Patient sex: M
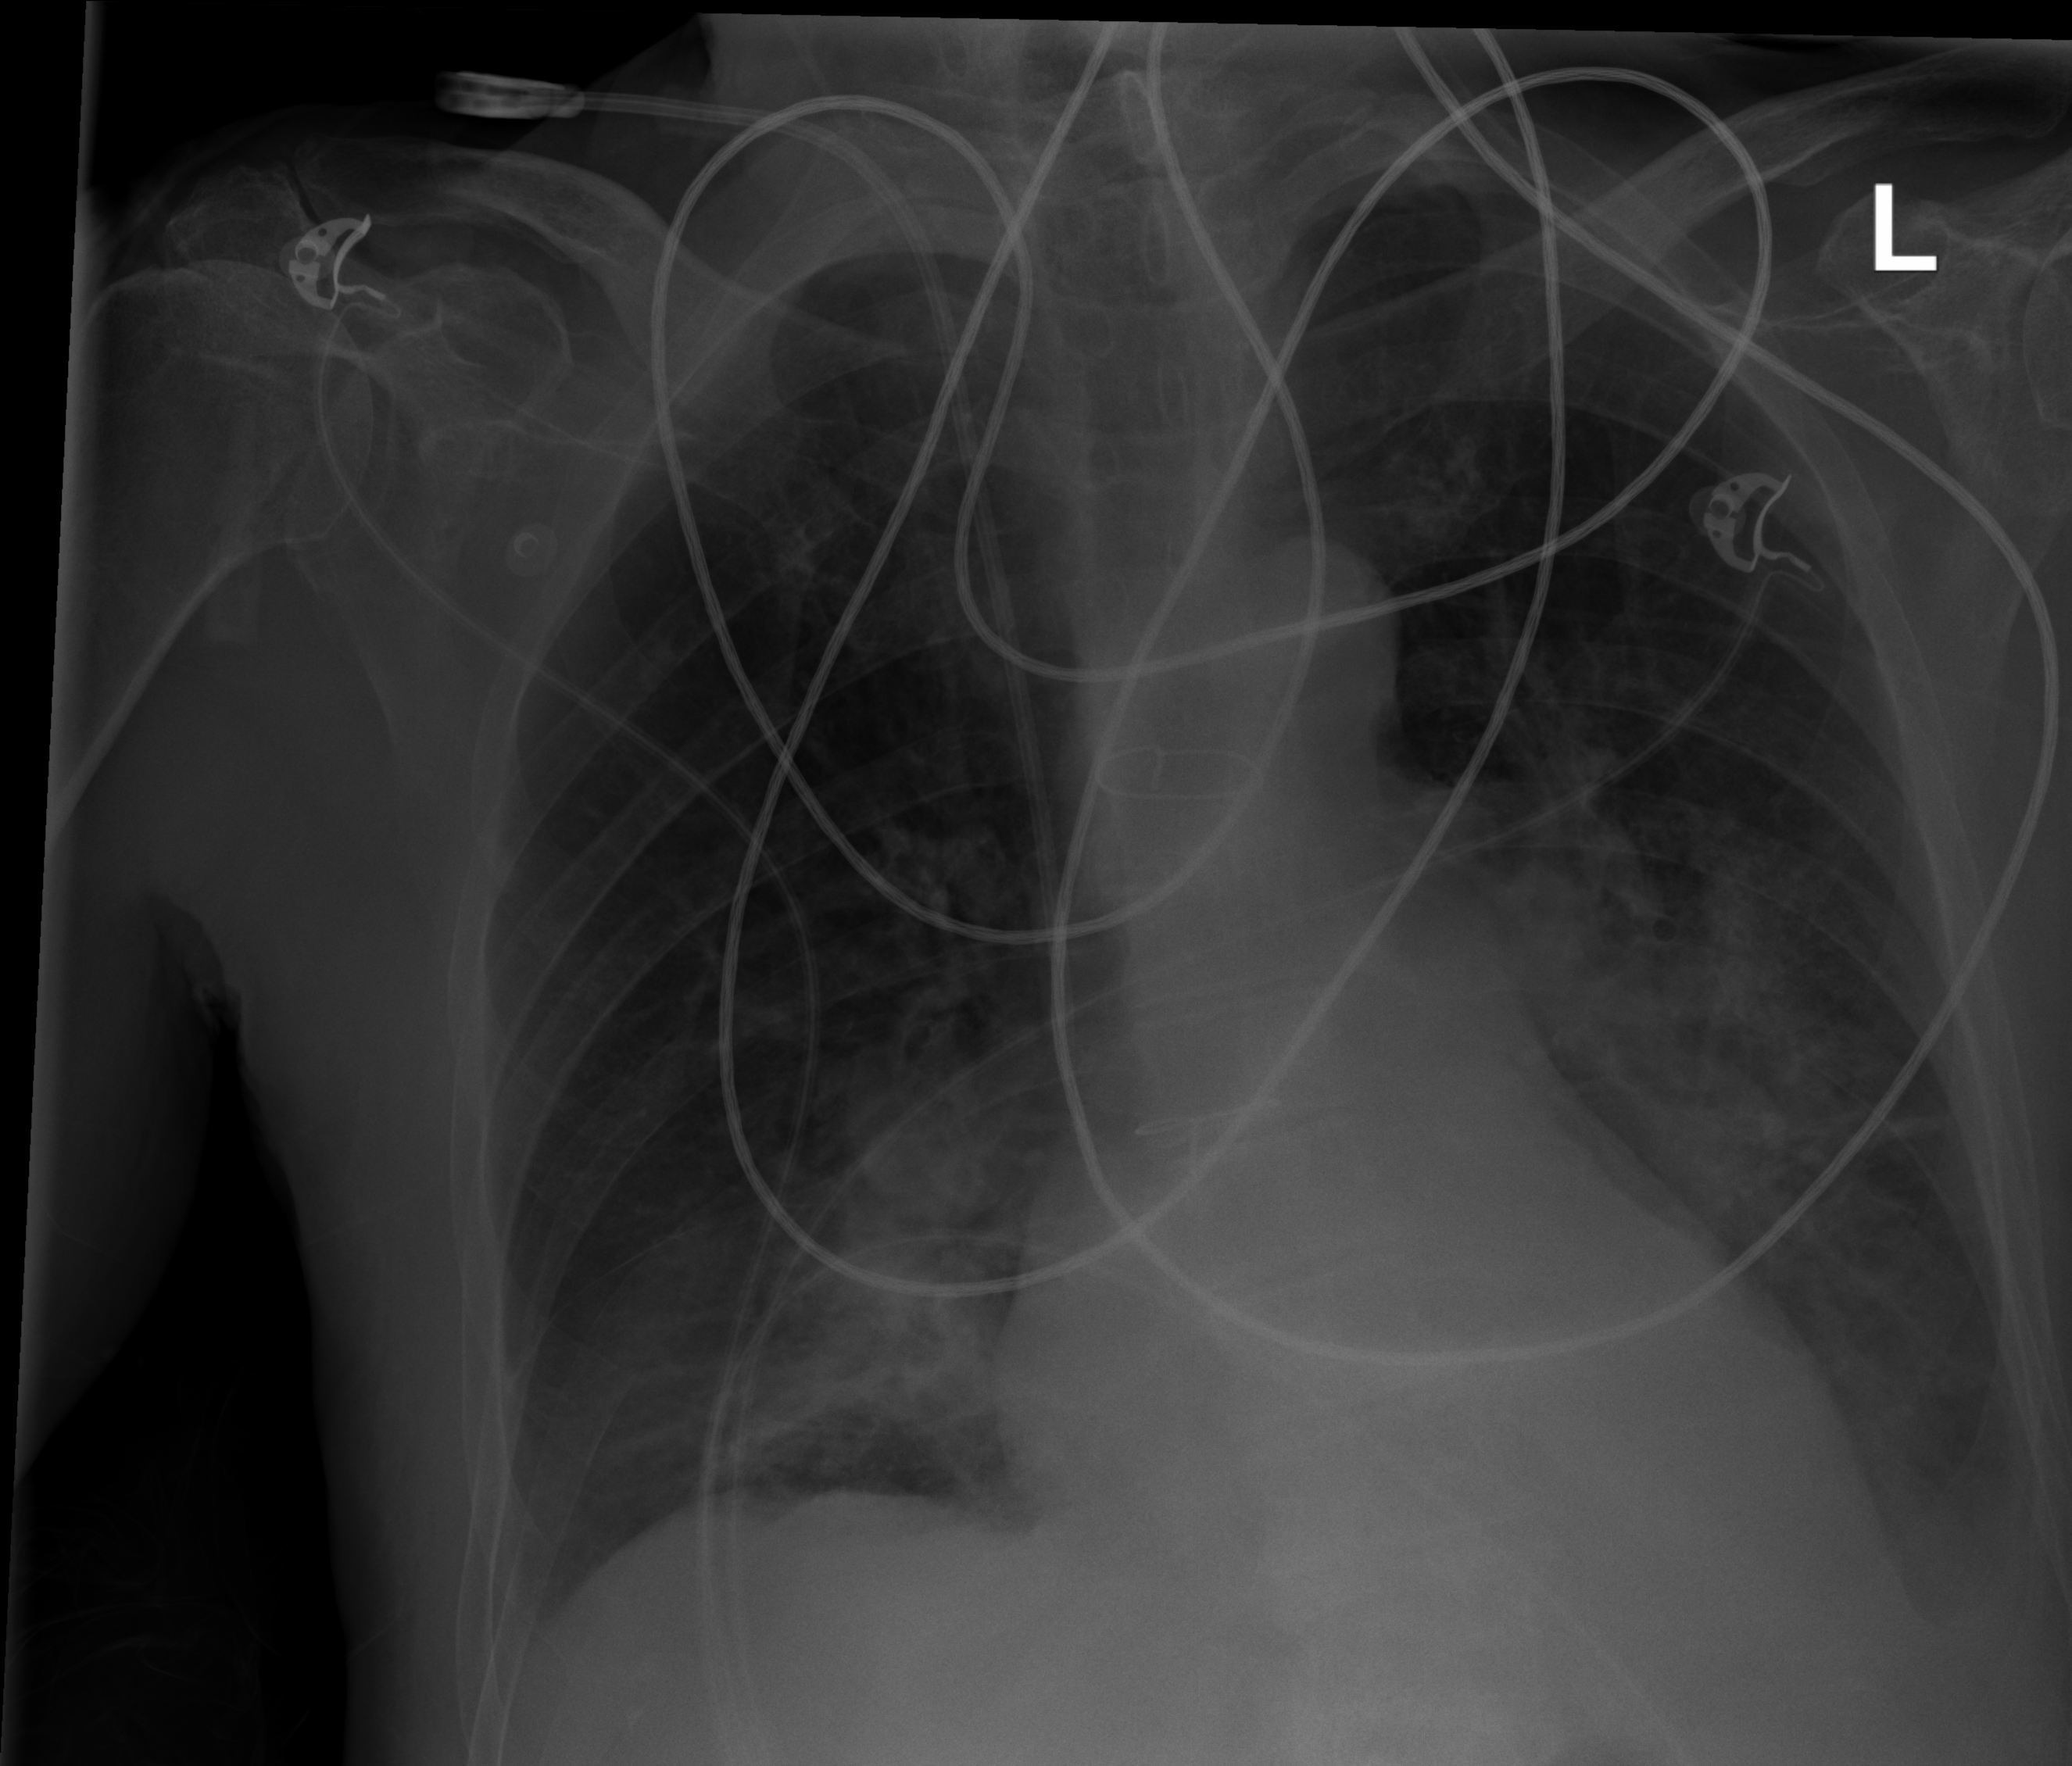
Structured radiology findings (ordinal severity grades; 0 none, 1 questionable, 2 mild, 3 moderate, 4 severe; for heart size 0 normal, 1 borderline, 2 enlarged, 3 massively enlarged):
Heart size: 0
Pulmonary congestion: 0
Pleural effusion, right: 0
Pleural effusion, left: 2
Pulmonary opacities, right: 2
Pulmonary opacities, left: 2
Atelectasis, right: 2
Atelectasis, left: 2